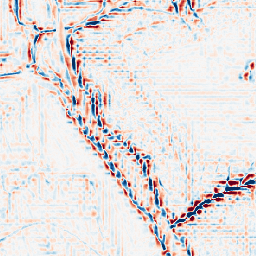
Category: wavelet
Decomposition family: wavelet_dwt
Decomposition parameters: wavelet: db2
level: 3
Upsampling method: sinc_hamming
Upsampling parameters: scale: 2
kernel_size: 4
Upsampling scale: 2